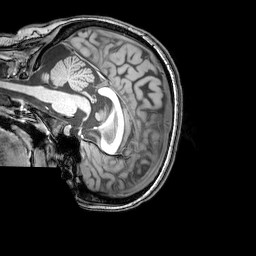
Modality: T1w
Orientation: sagittal
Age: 25
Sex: female
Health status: healthy
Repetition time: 0.081 s
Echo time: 0.037 s